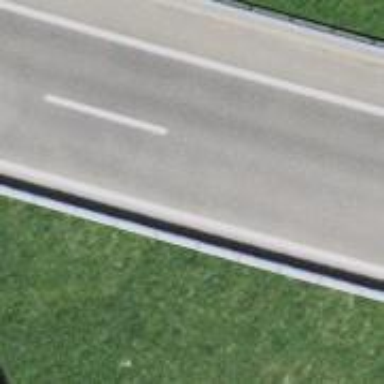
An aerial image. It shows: Viaduct bridge over motorway with asphalt surface.